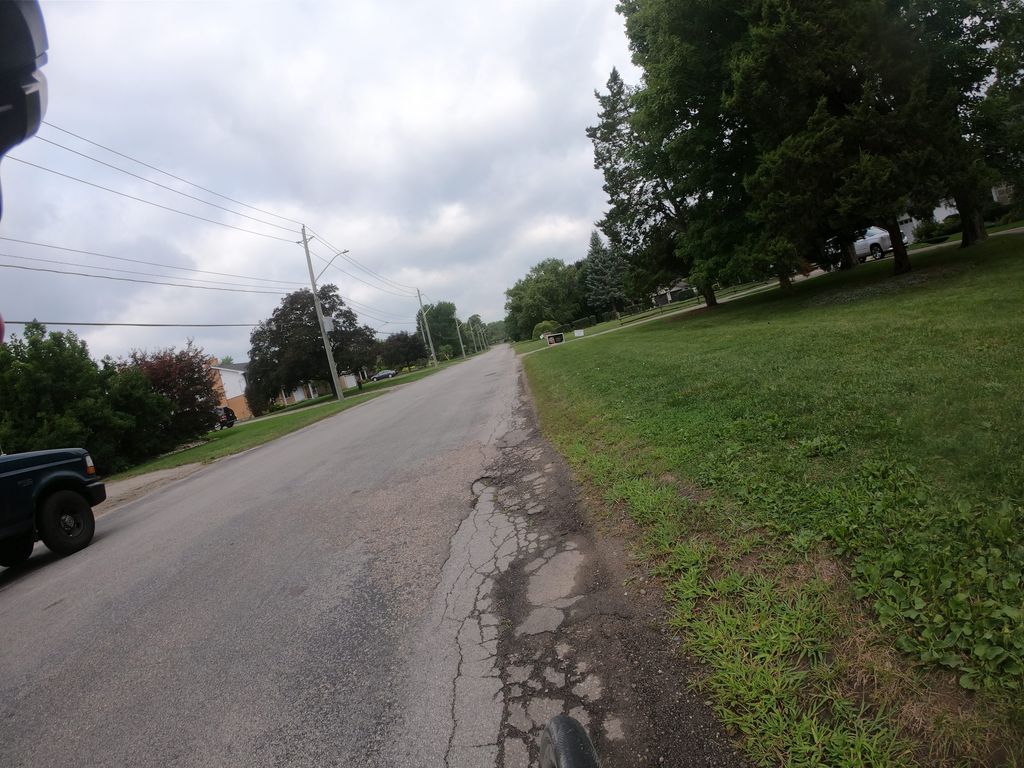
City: kitchener-waterloo